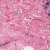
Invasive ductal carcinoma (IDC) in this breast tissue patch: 0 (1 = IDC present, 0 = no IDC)